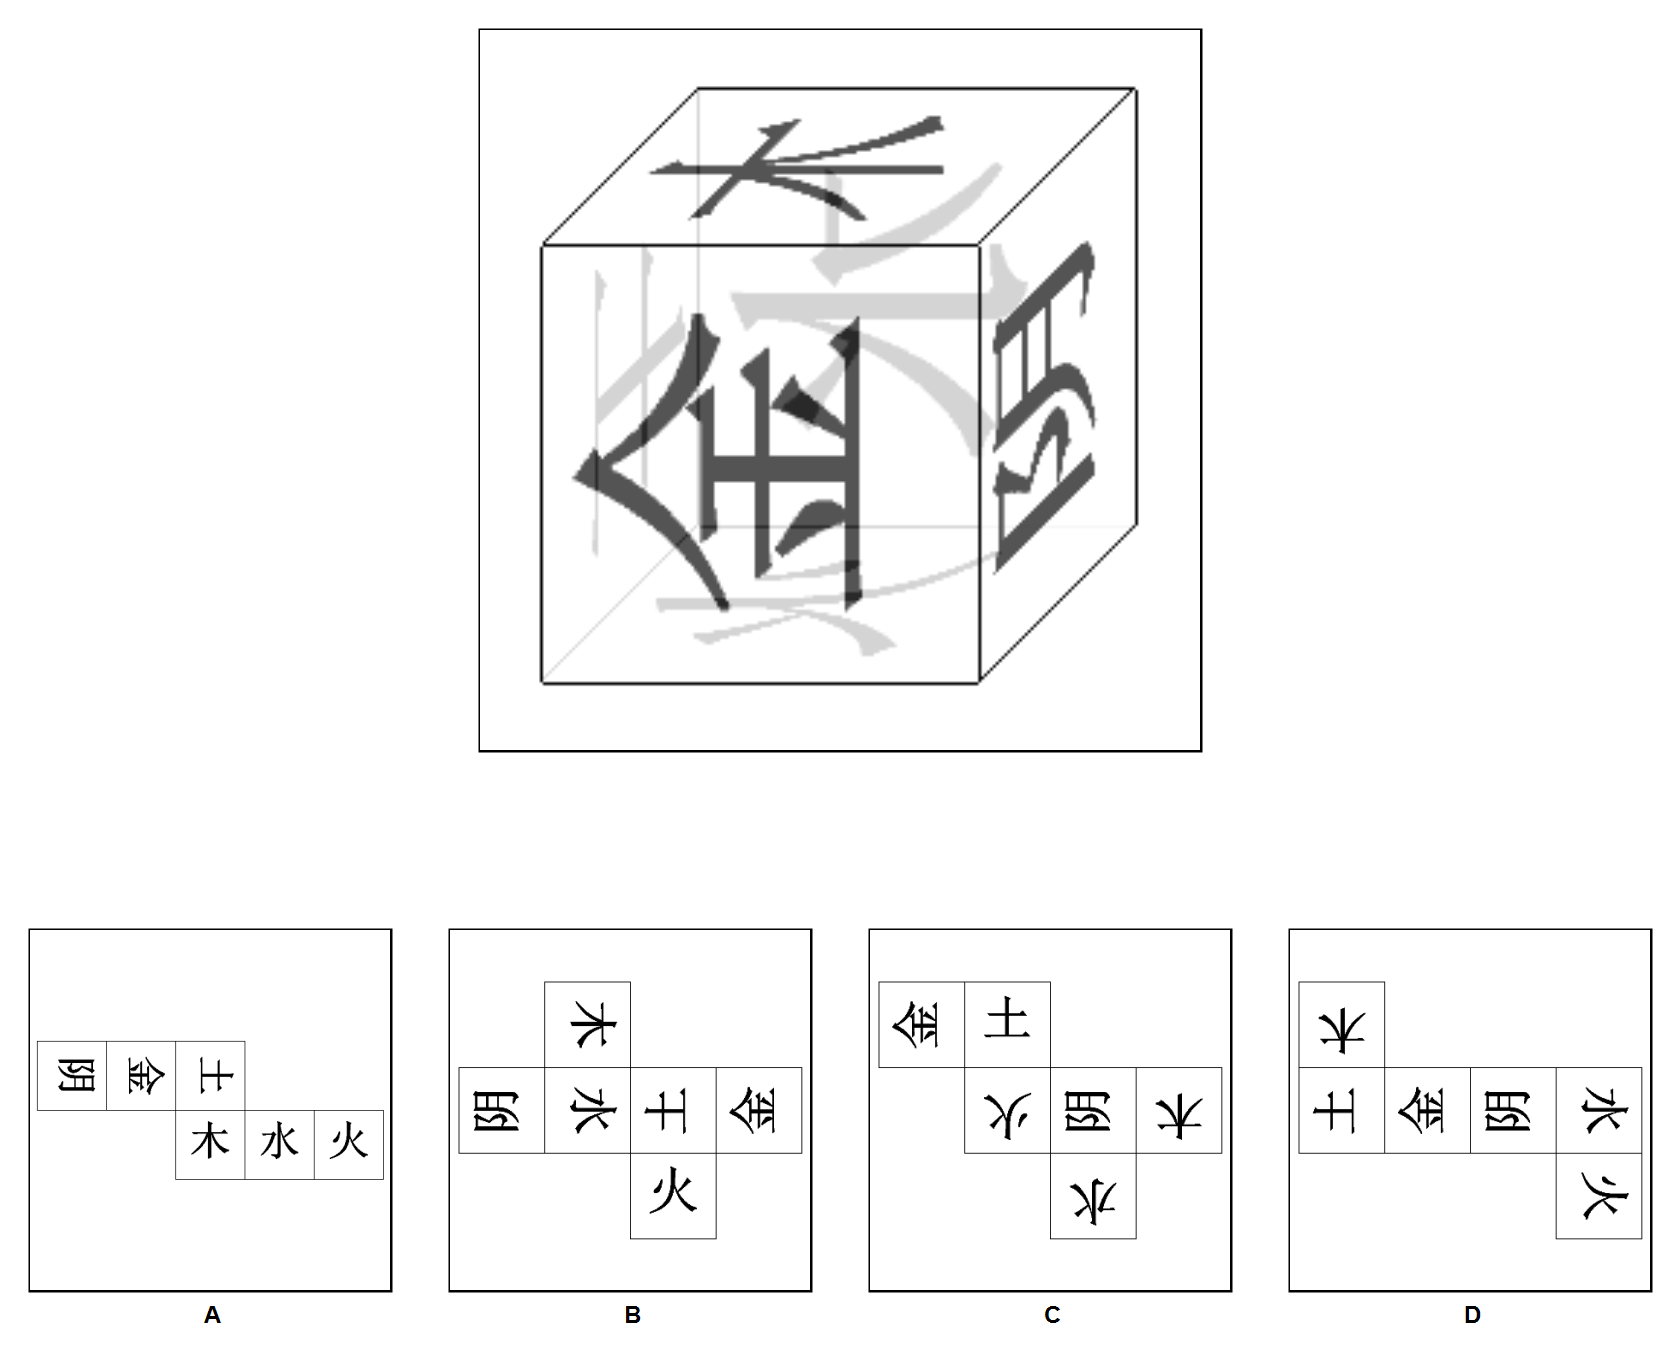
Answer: C